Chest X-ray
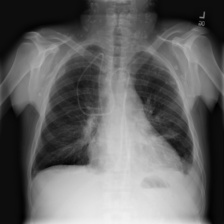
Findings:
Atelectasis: positive
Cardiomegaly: positive
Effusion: positive
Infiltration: negative
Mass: negative
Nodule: negative
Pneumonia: negative
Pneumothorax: negative
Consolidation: negative
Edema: negative
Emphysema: negative
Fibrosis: negative
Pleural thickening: negative
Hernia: negative